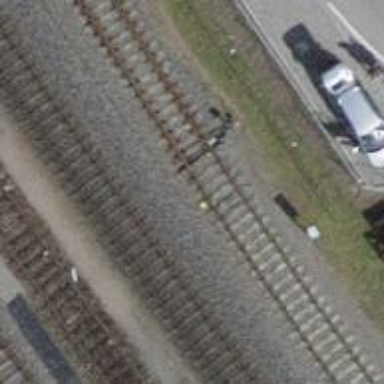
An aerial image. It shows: Railway switch.